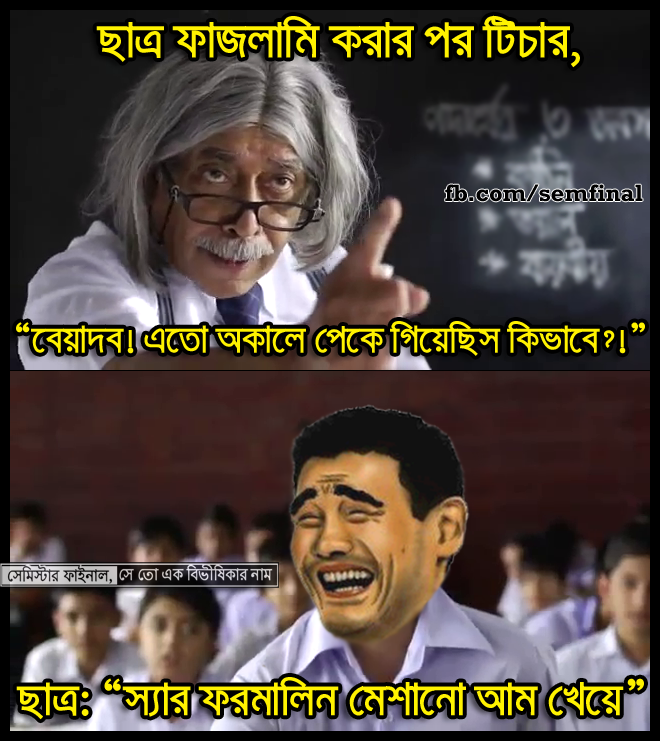
Caption: ছাত্র ফাজলামি করার পর টিচার, "বেয়াদব! এতো অকালে পেকে গিয়েছিস কিভাব?!" ছাত্রঃ "স্যার, ফরমালিন মেশানো আম খেয়ে"
Label: non-hate